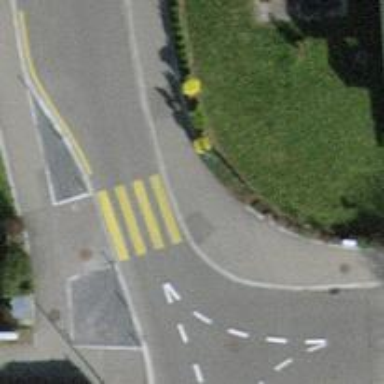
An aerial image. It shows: Marked road crossing.